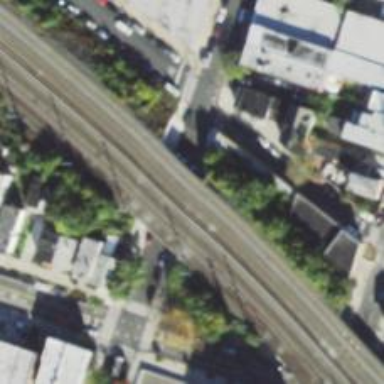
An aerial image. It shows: Railway bridge with electrified rail tracks.